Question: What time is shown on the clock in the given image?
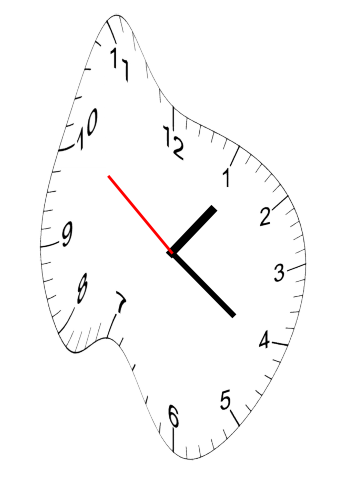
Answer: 01:20:51